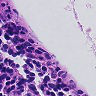
Metastatic tissue present: no